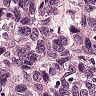
Metastatic tissue present: yes